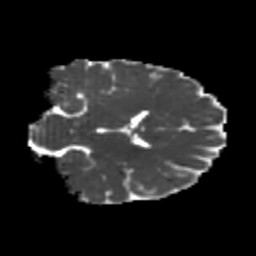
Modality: MD
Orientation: coronal
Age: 23
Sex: female
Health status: healthy
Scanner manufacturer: philips
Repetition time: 7.387 s
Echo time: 0.08599 s